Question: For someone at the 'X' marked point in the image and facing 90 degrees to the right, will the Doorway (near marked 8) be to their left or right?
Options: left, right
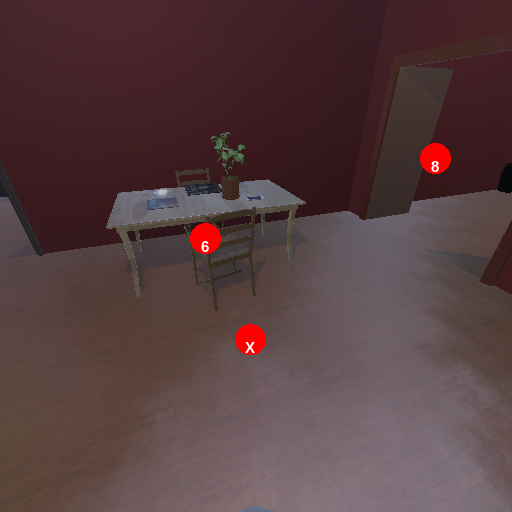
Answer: left